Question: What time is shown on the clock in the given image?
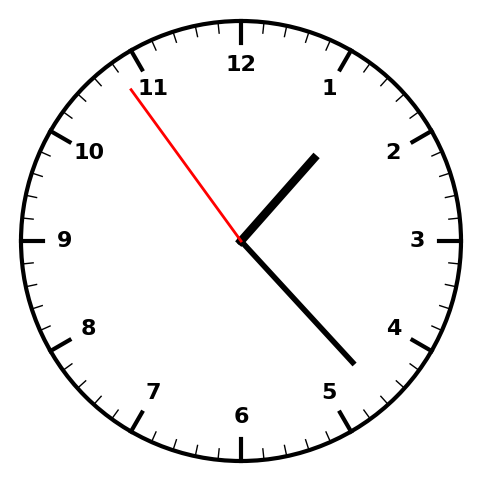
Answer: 01:22:54